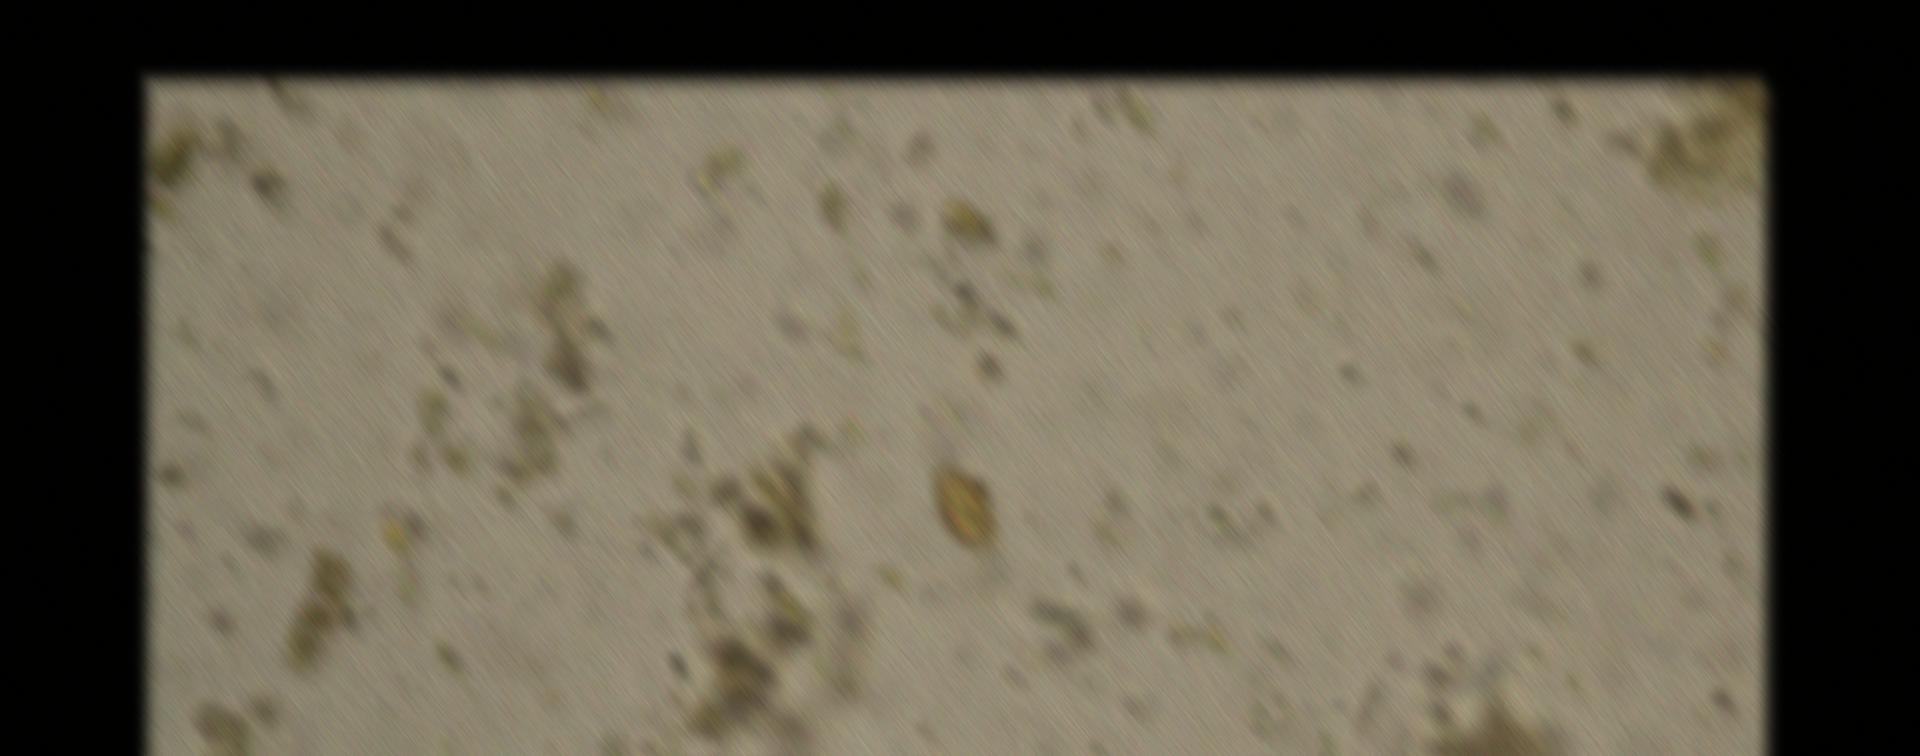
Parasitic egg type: Opisthorchis viverrine